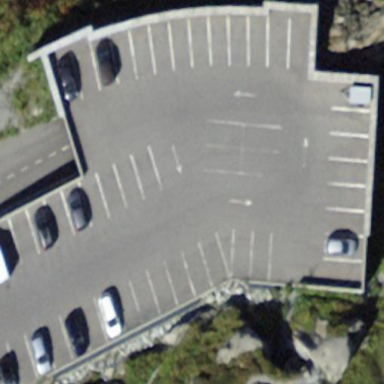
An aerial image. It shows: Building with parking facility.